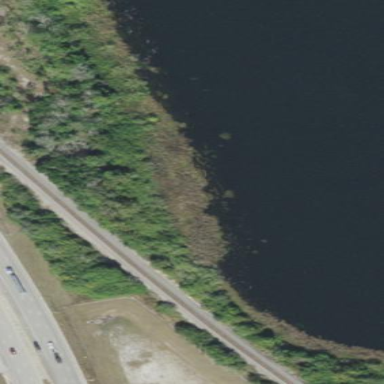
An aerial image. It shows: Swamp in wetland area.